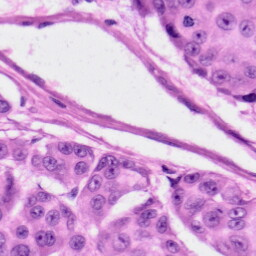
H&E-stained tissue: Skin